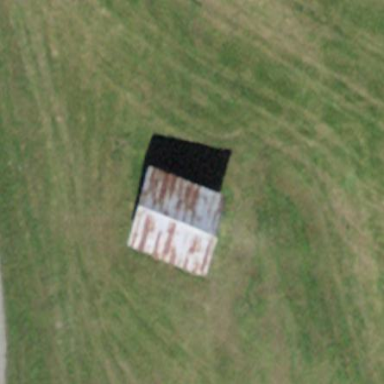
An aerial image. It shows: Shed.